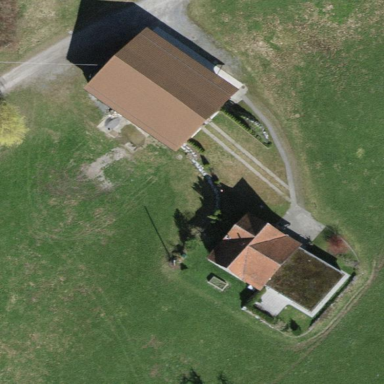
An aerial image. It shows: Farmyard area.